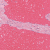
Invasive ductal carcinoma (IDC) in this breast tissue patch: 0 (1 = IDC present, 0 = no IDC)